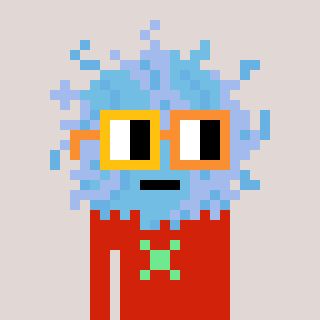
a pixel art character with square yellow and orange glasses, a lint-shaped head and a red-colored body on a warm background